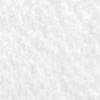
Label: no_change